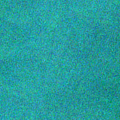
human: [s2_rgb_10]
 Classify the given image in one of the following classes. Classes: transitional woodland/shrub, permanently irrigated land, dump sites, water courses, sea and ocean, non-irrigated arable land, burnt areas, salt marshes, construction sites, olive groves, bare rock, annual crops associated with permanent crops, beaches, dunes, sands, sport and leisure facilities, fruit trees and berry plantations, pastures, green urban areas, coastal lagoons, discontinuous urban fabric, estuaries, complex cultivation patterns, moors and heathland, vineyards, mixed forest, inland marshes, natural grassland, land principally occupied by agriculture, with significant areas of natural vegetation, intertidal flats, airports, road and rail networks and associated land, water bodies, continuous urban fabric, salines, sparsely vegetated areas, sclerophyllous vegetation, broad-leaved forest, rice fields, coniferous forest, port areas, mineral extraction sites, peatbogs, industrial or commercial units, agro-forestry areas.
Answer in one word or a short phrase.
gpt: sea and ocean